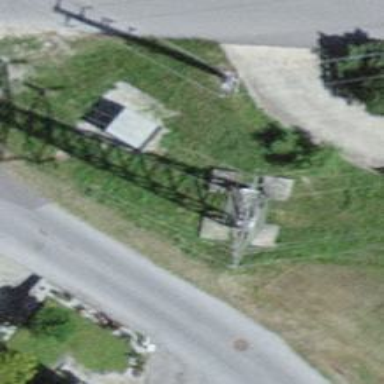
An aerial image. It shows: Power tower.